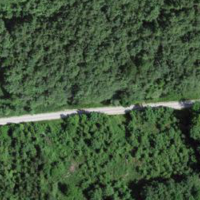
EUNIS habitat code: 41
Species observed at this site:
Tussilago farfara